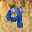
Label: 9